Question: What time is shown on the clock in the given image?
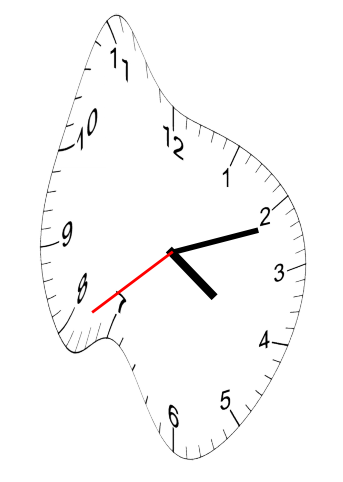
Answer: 04:11:39